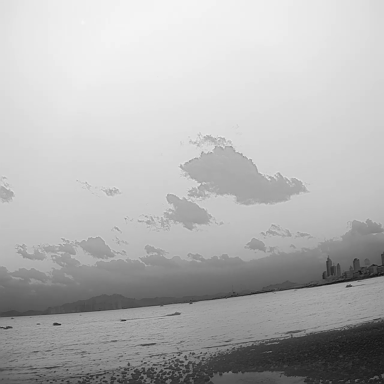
There is a canoe in the infrared image.